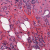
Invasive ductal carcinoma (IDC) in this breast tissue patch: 0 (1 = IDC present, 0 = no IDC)